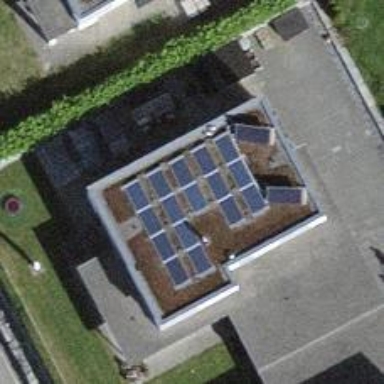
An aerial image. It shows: Solar power generator.